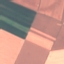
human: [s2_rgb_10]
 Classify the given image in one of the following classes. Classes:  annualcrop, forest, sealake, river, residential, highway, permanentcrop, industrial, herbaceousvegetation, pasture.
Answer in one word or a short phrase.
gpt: AnnualCrop